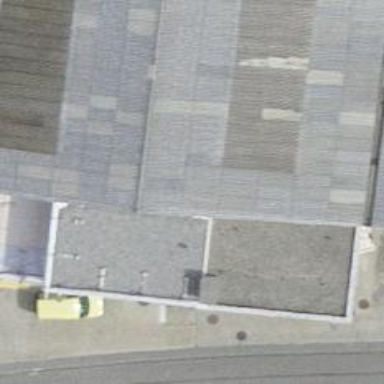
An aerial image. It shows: Industrial building.